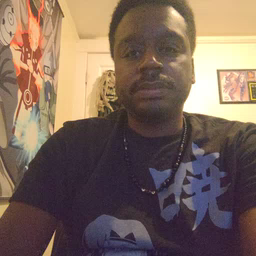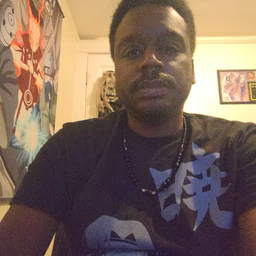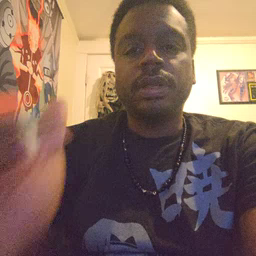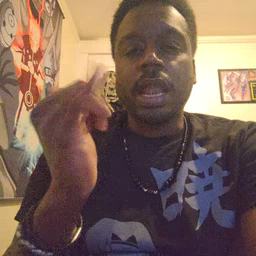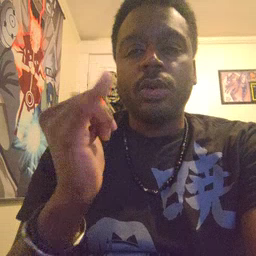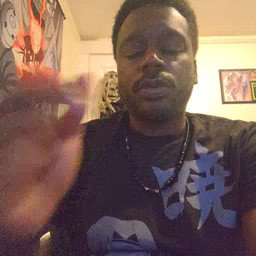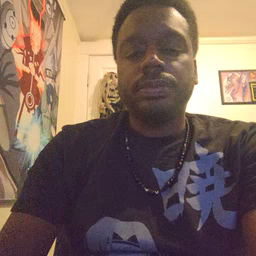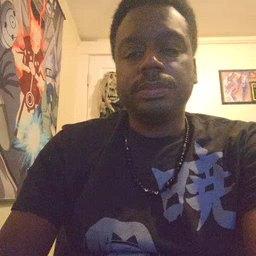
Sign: yellow